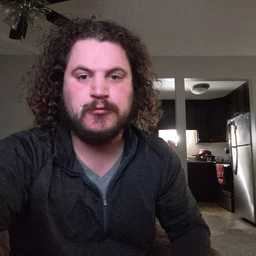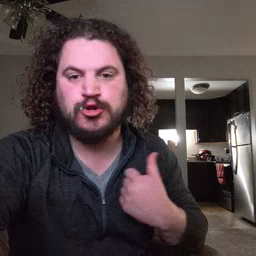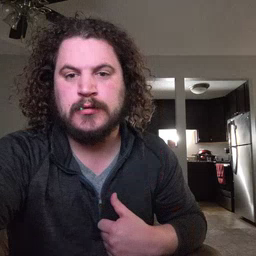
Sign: jacket